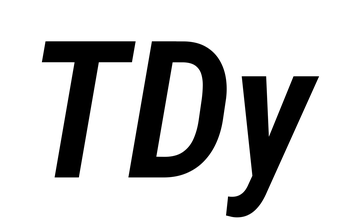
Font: Roboto-Italic_Condensed_SemiBold_Italic